Question: I've followed this connect your swift application to Parse.com tutorial: <URL> and it worked great. This tutorial only shows you how to place data on the Parse.com service. So I did some research into how to retrieve data.
In the First tutorial it says to add data to Parse like so:
'''
Parse.setApplicationId("your_application_key", clientKey: "your_client_key")
var object = PFObject(className: "testDataClass")
object.addObject("iOSBlog", forKey: "websiteUrl")
object.addObject("Five", forKey: "websiteRating")
object.save()
'''
In the second tutorial, wrote by the Parse team (<URL> It says to write it like this:
'''
var gameScore = PFObject(className: "GameScore")
gameScore.setObject(1337, forKey: "score")
gameScore.setObject("Sean Plott", forKey: "playerName")
gameScore.saveInBackgroundWithBlock {
(success: Bool!, error: NSError!) -> Void in
if success {
NSLog("Object created with id: \(gameScore.objectId)")
} else {
NSLog("%@", error)
}
}
'''
and then to retrieve it, use this code:
'''
var query = PFQuery(className: "GameScore")
query.getObjectInBackgroundWithId(gameScore.objectId) {
(scoreAgain: PFObject!, error: NSError!) -> Void in
if !error {
NSLog("%@", scoreAgain.objectForKey("playerName") as NSString)
} else {
NSLog("%@", error)
}
}
'''
However, When I use the Official Parse code I get the following error:
'''
fatal error: Can't unwrap Optional.None
(lldb)
'''
and All these things happen in almost every pane of Xcode:

Can someone tell me what is wrong and how to fix it? I am relatively new to Xcode and Swift so I would really appreciate a layman terms answer.
Here is the appDelegate.swift function
'''
func application(application: UIApplication, didFinishLaunchingWithOptions launchOptions: NSDictionary?) -> Bool {
// Connect to Parse using the keys provided
Parse.setApplicationId("xxx", clientKey: "xxx")
// Store Data to Parse
var gameScore = PFObject(className: "GameScore")
gameScore.setObject(1337, forKey: "score")
gameScore.setObject("Sean Plott", forKey: "playerName")
gameScore.saveInBackgroundWithBlock {
(success: Bool!, error: NSError!) -> Void in
if success {
NSLog("Object created with id: \(gameScore.objectId)")
} else {
NSLog("%@", error)
}
}
var query = PFQuery(className: "GameScore")
query.getObjectInBackgroundWithId(gameScore.objectId) {
(scoreAgain: PFObject!, error: NSError!) -> Void in
if !error {
NSLog("%@", scoreAgain.objectForKey("playerName") as NSString)
} else {
NSLog("%@", error)
}
}
// Override point for customization after application launch.
return true
}
'''
Much appreciated.
Added new code for user to see:
'''
func application(application: UIApplication, didFinishLaunchingWithOptions launchOptions: NSDictionary?) -> Bool {
// Connect to Parse using the keys provided
Parse.setApplicationId("xxxx", clientKey: "xxxx")
// Store Data to Parse
var gameScore = PFObject(className: "GameScore")
gameScore.setObject(1337, forKey: "score")
gameScore.setObject("Sean Plott", forKey: "playerName")
gameScore.saveInBackgroundWithBlock {
(success: Bool!, error: NSError!) -> Void in
if (success ?? false) {
NSLog("Object created with id: \(gameScore.objectId)")
} else {
NSLog("%@", error)
}
}
var query = PFQuery(className: "GameScore")
query.getObjectInBackgroundWithId(gameScore.objectId) {
(scoreAgain: PFObject!, error: NSError!) -> Void in
if error == nil {
NSLog("%@", scoreAgain.objectForKey("playerName") as NSString)
} else {
NSLog("%@", error)
}
}
// Override point for customization after application launch.
return true
}
'''
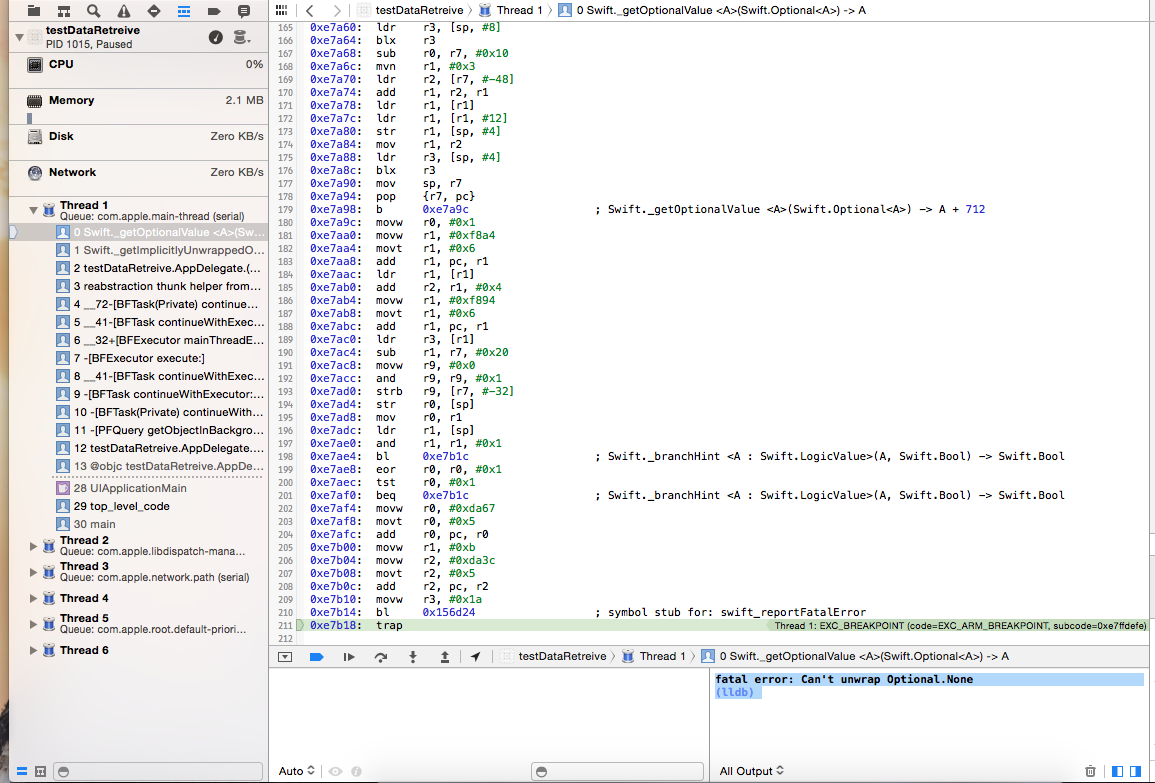
Answer: This Parse example was written in June when Swift was in Beta. Swift has continued to evolve, so some of the things they are doing are no longer legal in Swift.
Firstly, you can no longer check if an optional variable 'error' is 'nil' with 'if !error'. Instead you must explicitly check against 'nil' like this: 'if error == nil'.
Secondly, 'success' is declared as an implicitly unwrapped optional. It is no longer valid to check if it is 'true' with 'if success'. You could do 'if success == true' but this will crash if 'success' is 'nil'. Instead, you could do 'if (success ?? false)'. This uses the to safely unwrap the optional 'Bool' if it has a value or it uses 'false' if the 'Bool' is 'nil'. Either way, the 'if' will only succeed if the 'Bool' is 'true'.